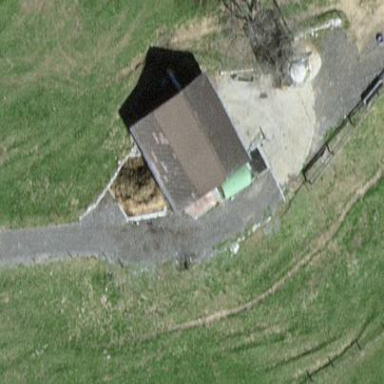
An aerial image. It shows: Shed.